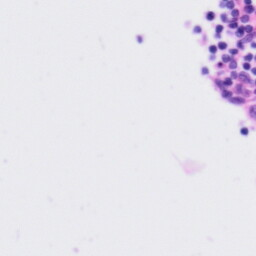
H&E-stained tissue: Tonsil